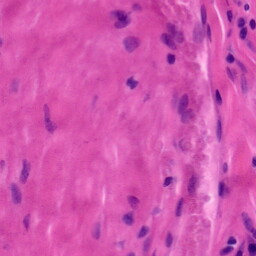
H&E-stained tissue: Tonsil